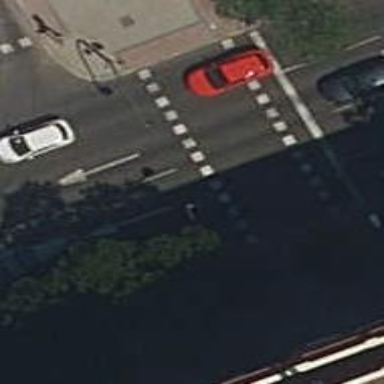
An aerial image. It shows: Road with traffic signals at crossing.